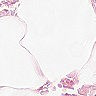
Metastatic tissue present: no